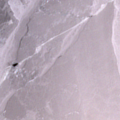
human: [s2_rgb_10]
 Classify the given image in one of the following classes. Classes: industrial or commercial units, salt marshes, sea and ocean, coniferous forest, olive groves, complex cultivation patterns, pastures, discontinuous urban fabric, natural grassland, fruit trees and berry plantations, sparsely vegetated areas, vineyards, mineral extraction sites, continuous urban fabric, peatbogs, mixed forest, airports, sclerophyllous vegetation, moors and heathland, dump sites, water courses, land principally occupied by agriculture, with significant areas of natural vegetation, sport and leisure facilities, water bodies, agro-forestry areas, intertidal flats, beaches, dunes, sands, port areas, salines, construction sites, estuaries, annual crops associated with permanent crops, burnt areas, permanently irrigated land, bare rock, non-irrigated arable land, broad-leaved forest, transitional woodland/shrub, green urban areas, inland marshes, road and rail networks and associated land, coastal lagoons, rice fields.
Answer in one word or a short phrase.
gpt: sea and ocean